Question: I have a question:
I need to create a user form that contain that usual OK and Cancel Buttons. It also should contain two sets of Options buttons, each set placed inside a frame. The captions on the first set should be , the captions on the second set should be and . I need to write the event handlers and code in a module so that when the program runs, the user sees the form. If the user makes a couple of choices and clicks OK, he should see a message like "Your favorite sport is basketball, and you usually watch on TV." If the user clicks Cancel, the message "Sorry you don't want to play" should appear.

I think I almost have it working, but I don't know why I cannot successfully execute the Macro.
My Code is :
'''
Option Explicit
Private Sub CommandButton2_Click()
MsgBox ("sorry if you don't want to play")
End Sub
Private Sub commandbuttons_Click()
Dim optbasket As String, optbaseball As String, optfootball As String
Dim optwog As String, optgtg As String
Select Case True
Case optbasket
optbasket = True
Case optbaseball
optbaseball = True
Case optfootball
optfootball = True
End Select
If optwog Then
optwog = True
Else
optgtg = True
End If
btnok = MsgBox("you favorite sport is " & Frame1.Value & "you usually " & Frame2.Value & ",")
End Sub
Private Sub OptionButton1_Click()
End Sub
Private Sub btmcancel_Click()
End Sub
Private Sub btnok_Click()
End Sub
Private Sub Frame1_Click()
End Sub
Private Sub Frame2_Click()
End Sub
Private Sub optbaseball_Click()
End Sub
Private Sub optbasketball_Click()
End Sub
Private Sub optfootball_Click()
End Sub
'''
Thank you very much!!!
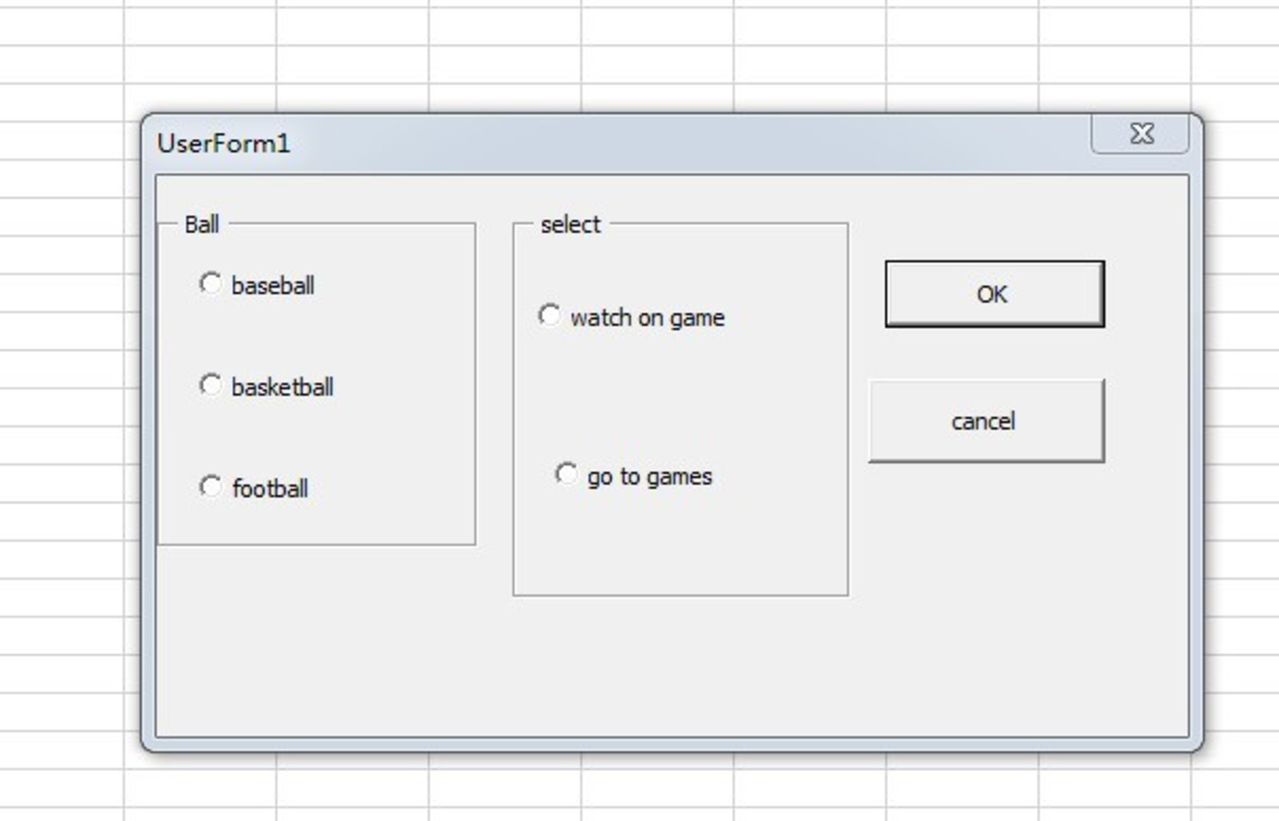
Answer: There are a few things here:
1. You should name your buttons to be "OkButton" and "CancelButton" or something like that. They'll be easier to track later. Same thing for your radio buttons (baseball, basketball, etc.)
2. You don't need your select statement or your if statement
3. I don't think Frame1 and Frame2 have a .Value property you can call
4. Here is some sample code. You would add an object to your worksheet that could be clicked on. In this example I just inserted a rectangle object. form the Insert tab. Then in the UserForm code, I renamed the Ok Button to be OkButton and added the function OkButton_click. When it is clicked, I capture the values of the radio buttons. I named them baseball, basketball, and football accordingly as well as watch and go. If one of them is true, then I assign "game" which is a string I declared to be the appropriate title of the game. I did the same thing for whether the person likes to go to the game or watch it. Then I added the CancelButton_Click function to close the userForm. Private Sub Rectangle1_Click()
UserForm1.Show
End Sub
Private Sub OkButton_Click()
Dim game as String, watchOrGo as String
If baseball Then game = "baseball"
If basketball Then game = "basketball"
If football Then game = "football"
If watch Then watchOrGo = "watch"
If go then watchOrGo = "go"
okbtn = Msg("Your favorite sport is " & game & ". You usually " & watchOrGo)
End Sub
Private Sub CancelButton_Click()
cnclbtn = Msg("Sorry you don't want to play")
Unload Me
End Sub